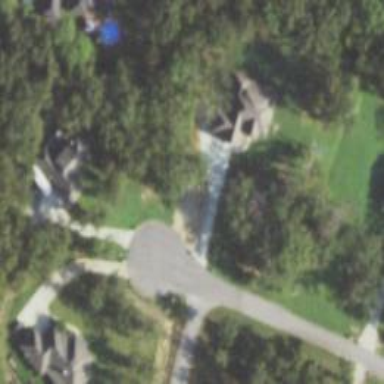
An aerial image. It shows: Driveway leading to service road.